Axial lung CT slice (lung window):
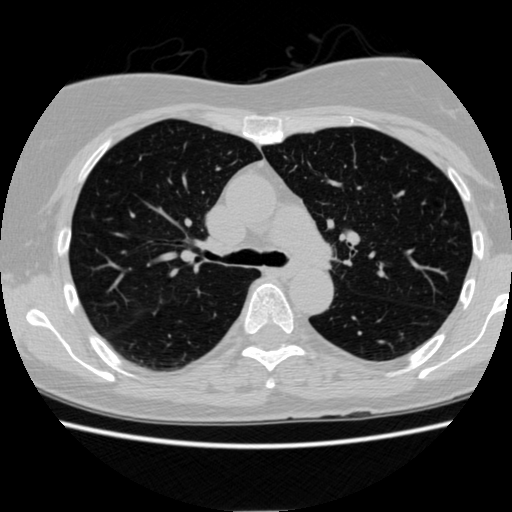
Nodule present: no